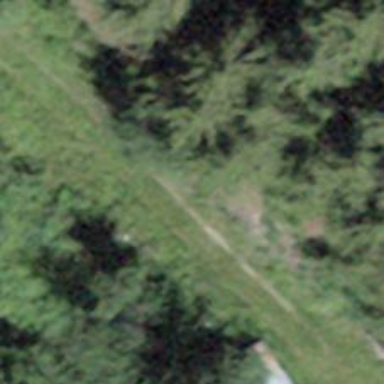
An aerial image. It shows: Track with grade 5 tracktype.